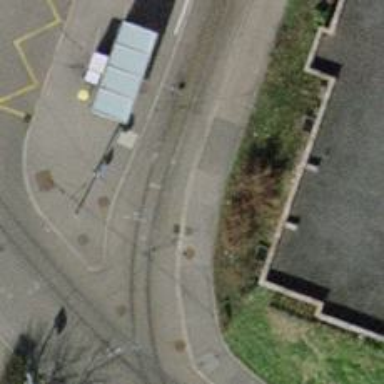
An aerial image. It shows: Tram stop with stop position for public transport.